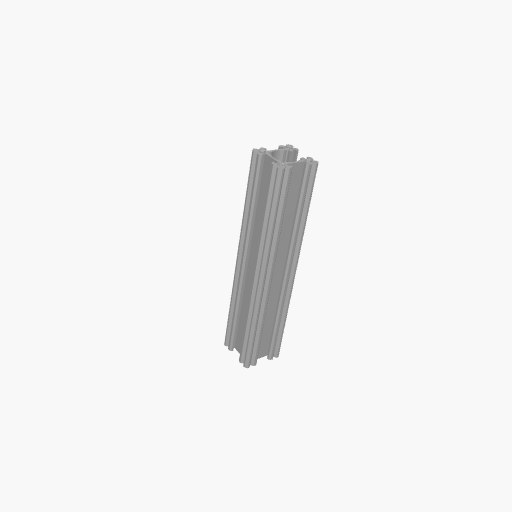
Part: OpenGoRAIL120